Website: home-depot
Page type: billing-address
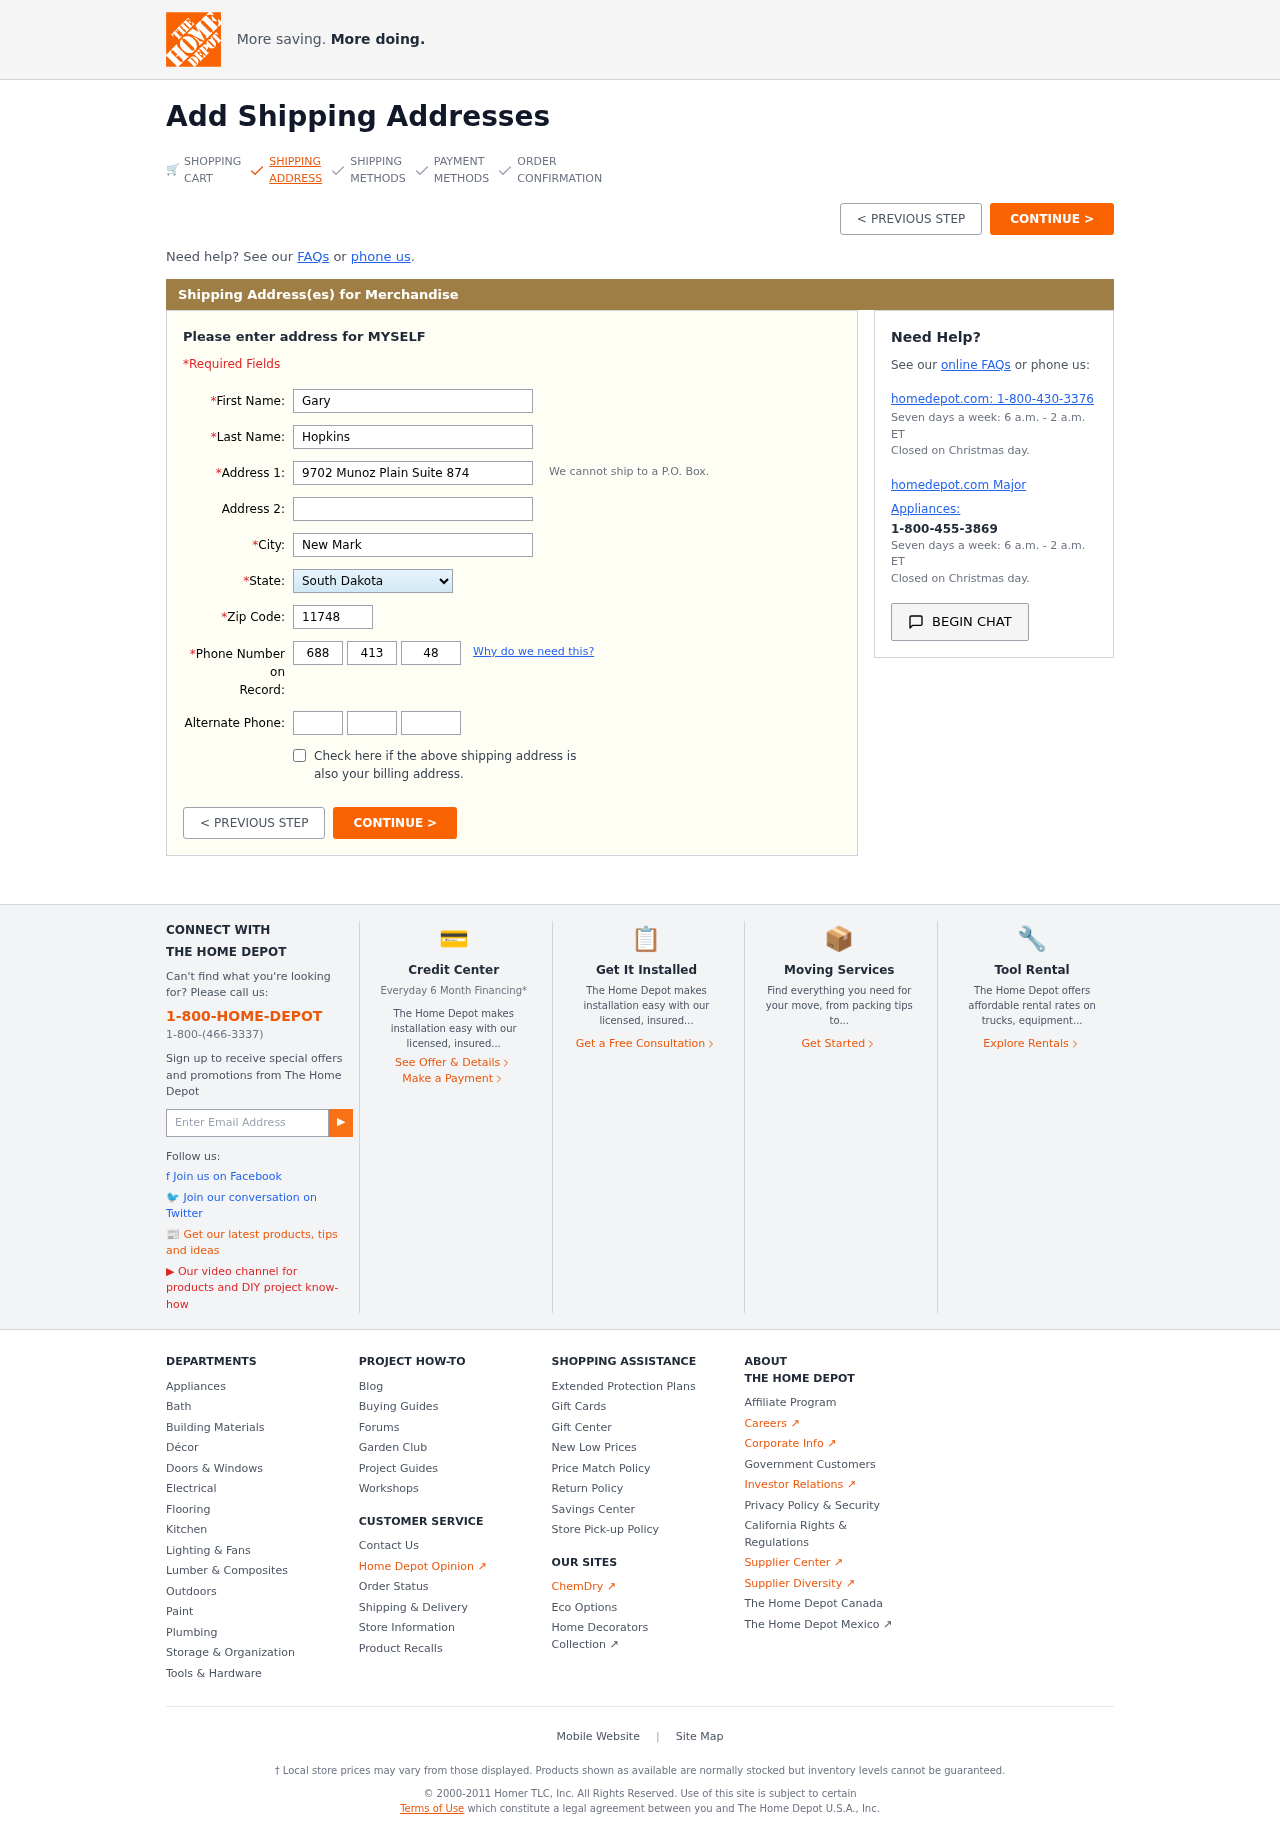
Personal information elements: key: PII_STATE
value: South Dakota
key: PII_FIRSTNAME
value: Gary
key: PII_LASTNAME
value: Hopkins
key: PII_STREET
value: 9702 Munoz Plain Suite 874
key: PII_CITY
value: New Mark
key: PII_POSTCODE
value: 11748
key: PII_PHONE_AREA
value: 688
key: PII_PHONE_PREFIX
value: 413
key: PII_PHONE_LINE
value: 4830